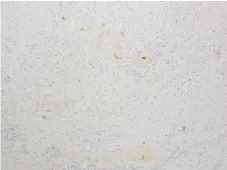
Areas exhibiting apocrine features within the tumor cells. (B) Gross cystic disease fluid protein-15 was positive in the areas exhibiting apocrine features.
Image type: pathology (immunostaining)